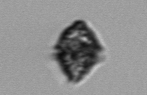
Label: Kryptoperidinium_triquetrum